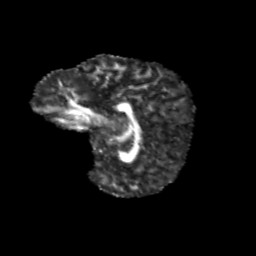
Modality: FA
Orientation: sagittal
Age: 10
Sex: female
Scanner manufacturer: siemens
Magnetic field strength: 3 T
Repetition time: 3.8 s
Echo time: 0.07 s